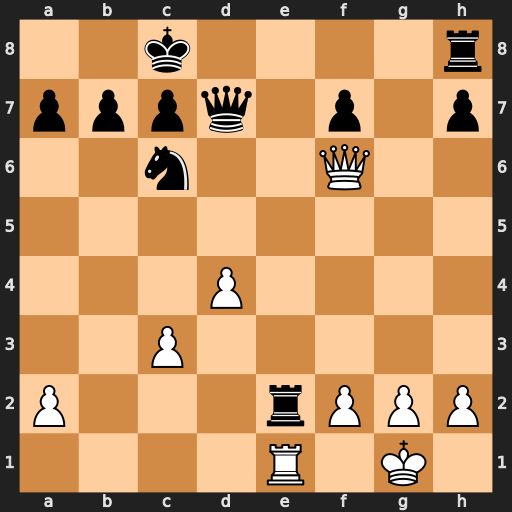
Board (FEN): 2k4r/pppq1p1p/2n2Q2/8/3P4/2P5/P3rPPP/4R1K1
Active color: w
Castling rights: -
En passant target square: -
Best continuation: Qxh8+ Qd8 Qxd8+ Kxd8 Rxe2